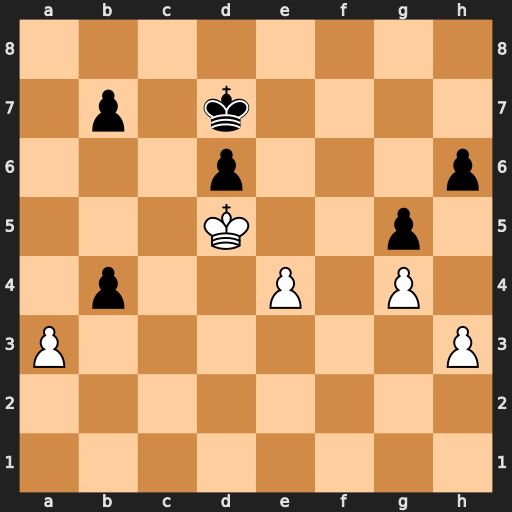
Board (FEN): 8/1p1k4/3p3p/3K2p1/1p2P1P1/P6P/8/8
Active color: w
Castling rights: -
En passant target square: -
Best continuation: axb4 Ke7 e5 dxe5 Kxe5